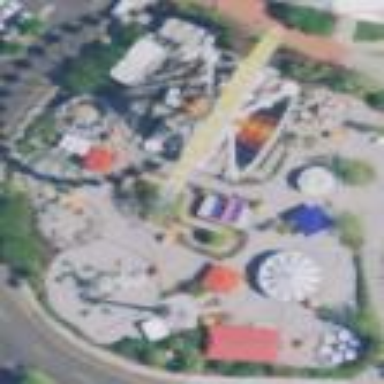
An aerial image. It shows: Theme park.